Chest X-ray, PA view. Patient: 68 years old, sex F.
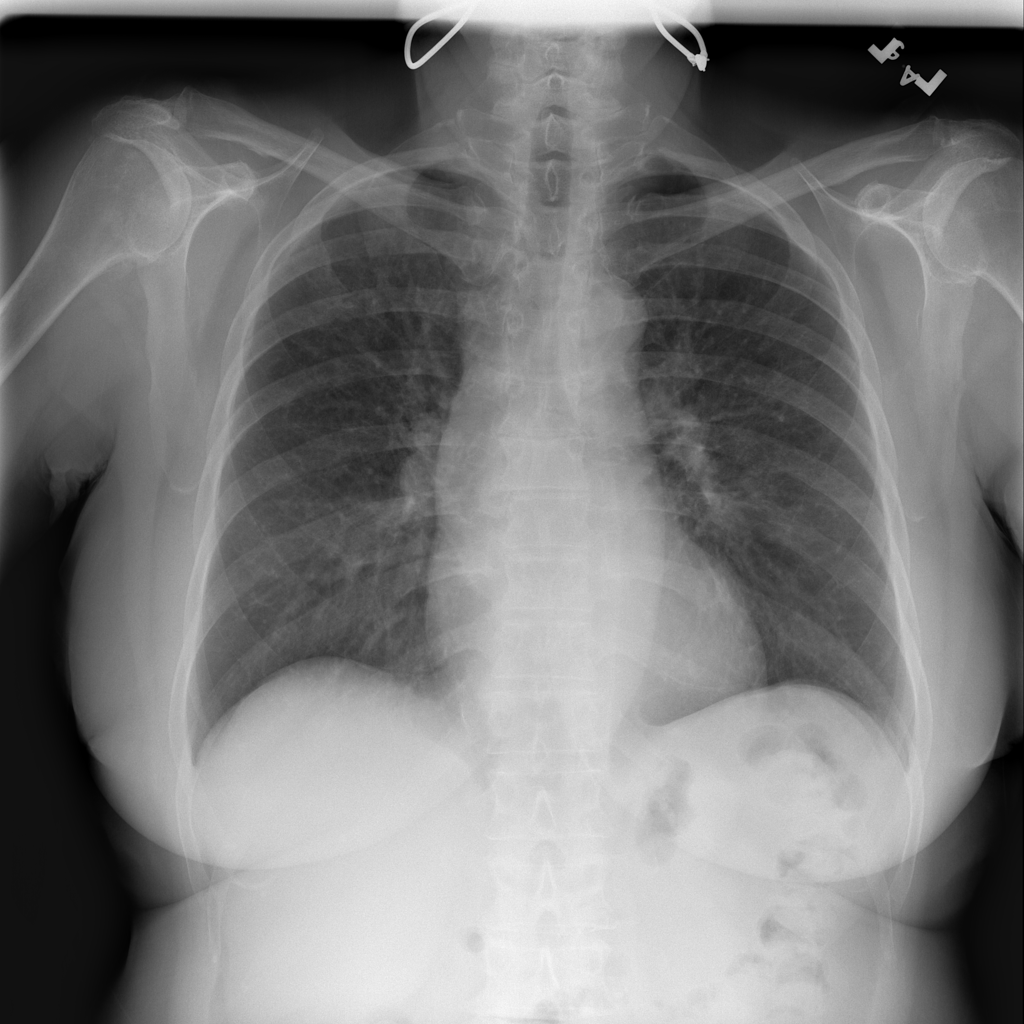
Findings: No Finding